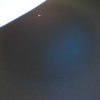
Label: space